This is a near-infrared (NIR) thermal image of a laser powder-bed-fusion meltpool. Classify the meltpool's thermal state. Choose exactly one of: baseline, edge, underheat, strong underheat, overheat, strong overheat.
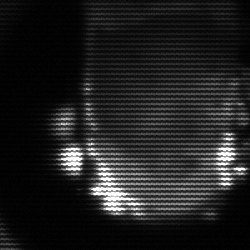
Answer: baseline